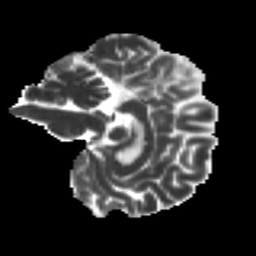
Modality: MD
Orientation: sagittal
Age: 23
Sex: female
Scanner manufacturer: ge
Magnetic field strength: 3 T
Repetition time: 7.8 s
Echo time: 0.0606 s